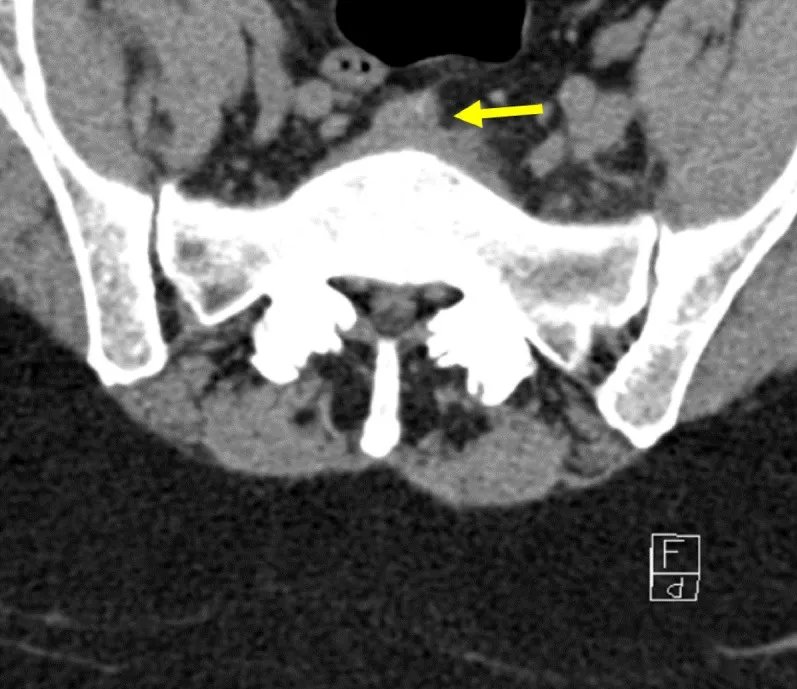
Transverse non-contrast CT of L5-S1 disk: Initial CT-scan showing collection in front of disk.
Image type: radiology (ct)